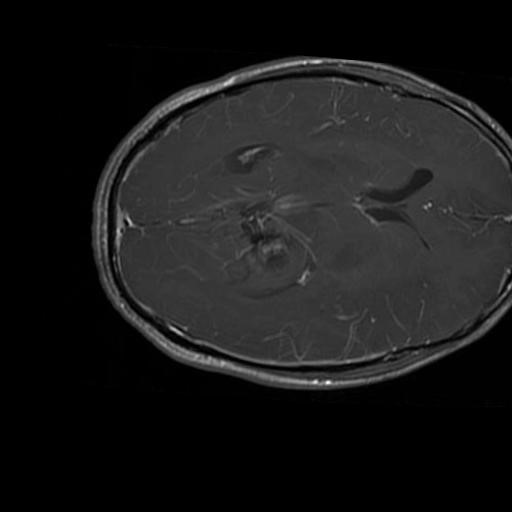
Label: brain_glioma